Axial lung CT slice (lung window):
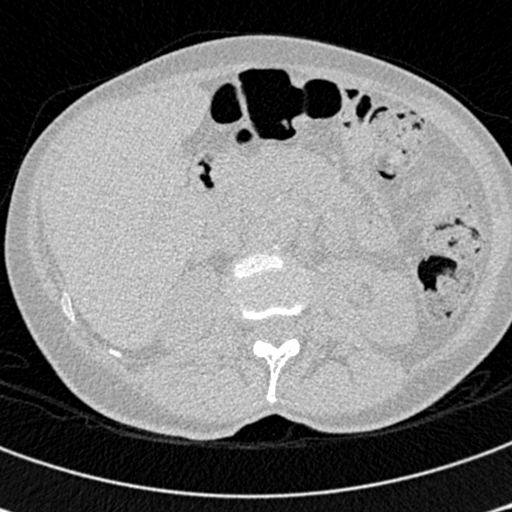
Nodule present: no